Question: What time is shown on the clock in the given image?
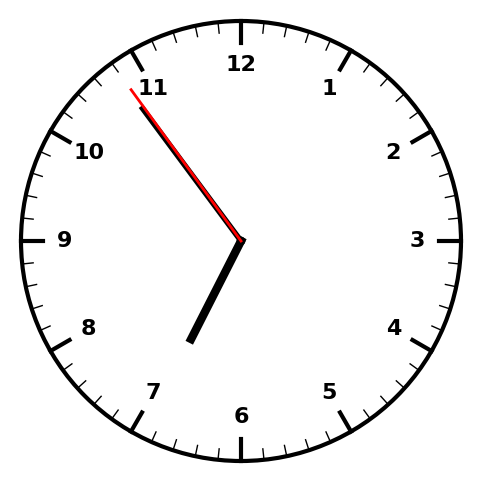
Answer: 06:53:54